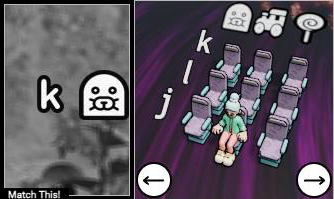
Task: seats
Answer: no